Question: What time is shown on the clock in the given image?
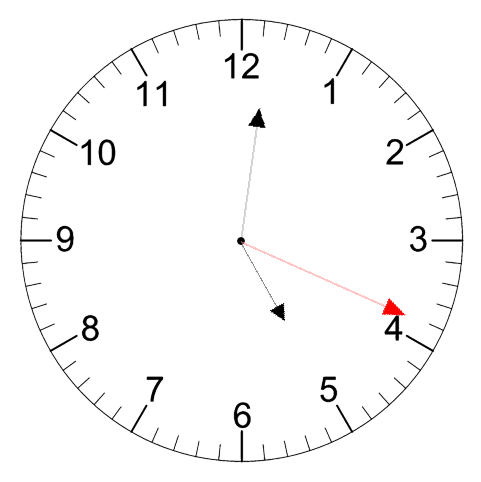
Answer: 05:01:19